Question: So I have comments in my app and the issue is once the content in the comment becomes three lines it wraps below the users picture instead of starting where the other lines do. I'm pretty new to CSS but it seems whatever margins I apply it only moves the first line.

CSS:
'''
#comment_border {
border: 1px solid $grayLighter;
border-radius: 3px;
background-color: #d6e5f1;
margin-left: 90px;
padding: 2px;
}
.comment_info {
display: block;
margin-left: -20px;
color: #767676;
}
#comment_content {
/* dont know what to put here */
}
'''
View/comments:
'''
<div class="row" id="comment_border">
<span class="comment_info">
<aside class="span2">
<%= link_to gravatar_for((comment.user), size: 35), comment.user %>
<%= link_to comment.user.name, comment.user, id: "feedusername" %>
</aside>
<span id="comment_content"> <%= comment.content %> </span>
</span>
</div>
'''
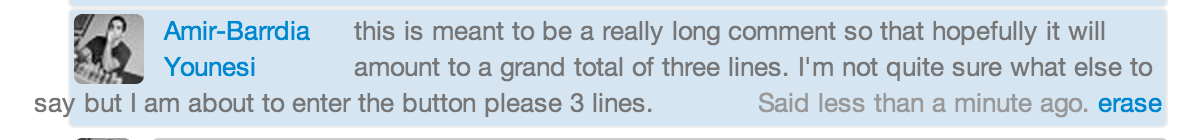
Answer: The problem description is incomplete (essential CSS missing etc.), but the main problem seems to be that you are setting left margin on an inline element. With the given markup, the following CSS modifications render it in a way that seems to be roughly what is meant:
'''
.comment_info {
display: block;
margin-left: 0px;
color: #767676;
/* margin-left:-20px; NOT set here */
}
#comment_content {
margin-left: 90px;
display: block;
}
.span2 {
width: 80px;
height: 35px;
float: left;
border: solid 1px red;
}
'''
It would be more logical to use a 'div' element and not 'span' for the comment content; doing so, you could drop the 'display: block' declaration.
P.S. You shouldn't really use 'aside' here; it's not meant for purposes like this, and it just confuses some old browsers; use 'div' instead.